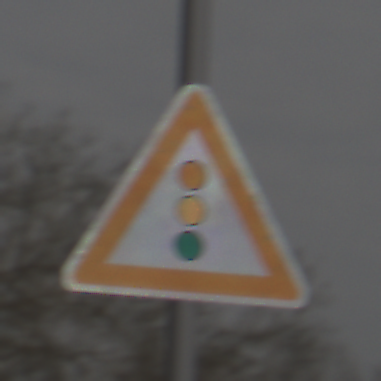
Verkehrszeichen: Lichtzeichenanlage
Umgebung: Outdoor, Suburban
Tageszeit: MorningAfternoon
Wetter: Overcast
Licht: Natural
Jahreszeit: NotSpecified
Kontrast: LowContrast